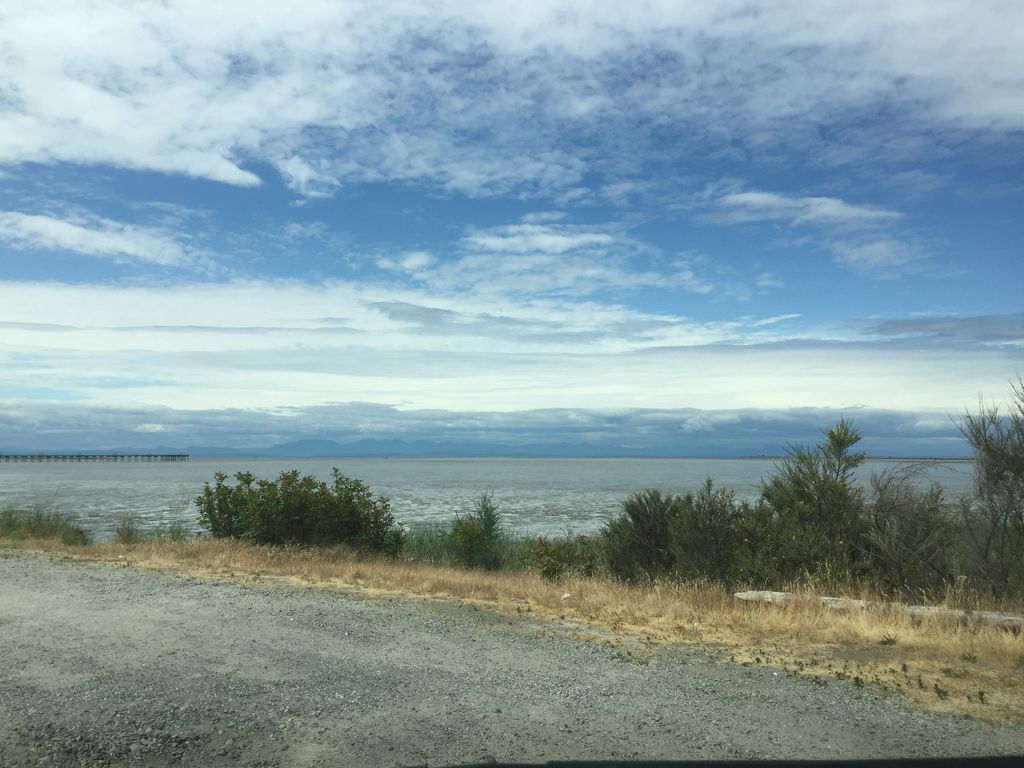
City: vancouver